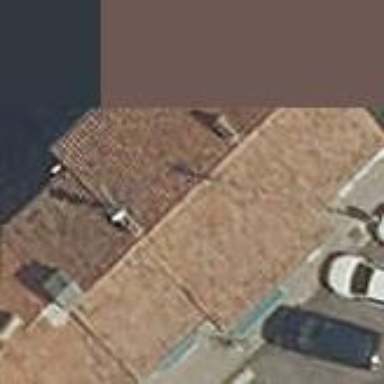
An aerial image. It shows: Hipped roof on apartment building.